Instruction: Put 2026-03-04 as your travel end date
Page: home
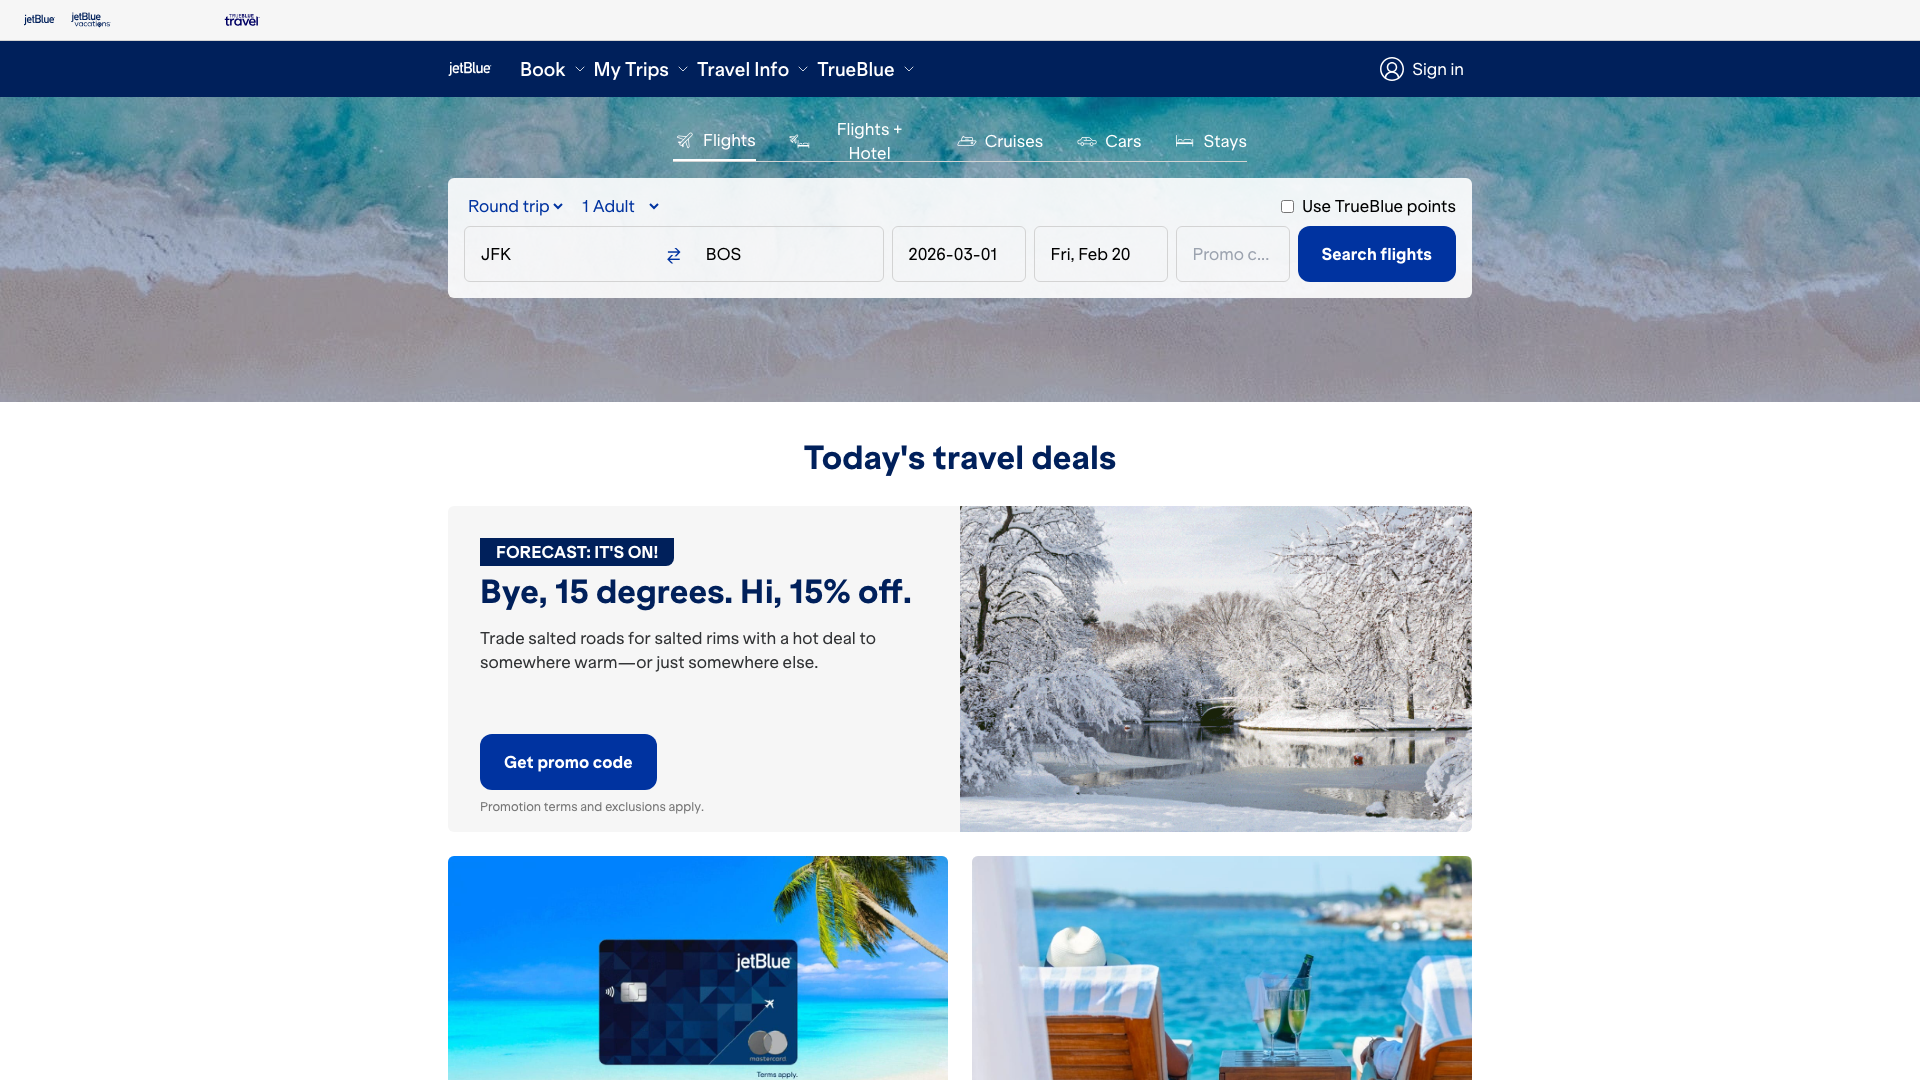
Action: type